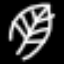
Label: leaf